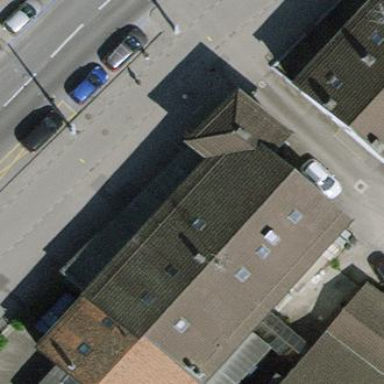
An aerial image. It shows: View of roof of building.